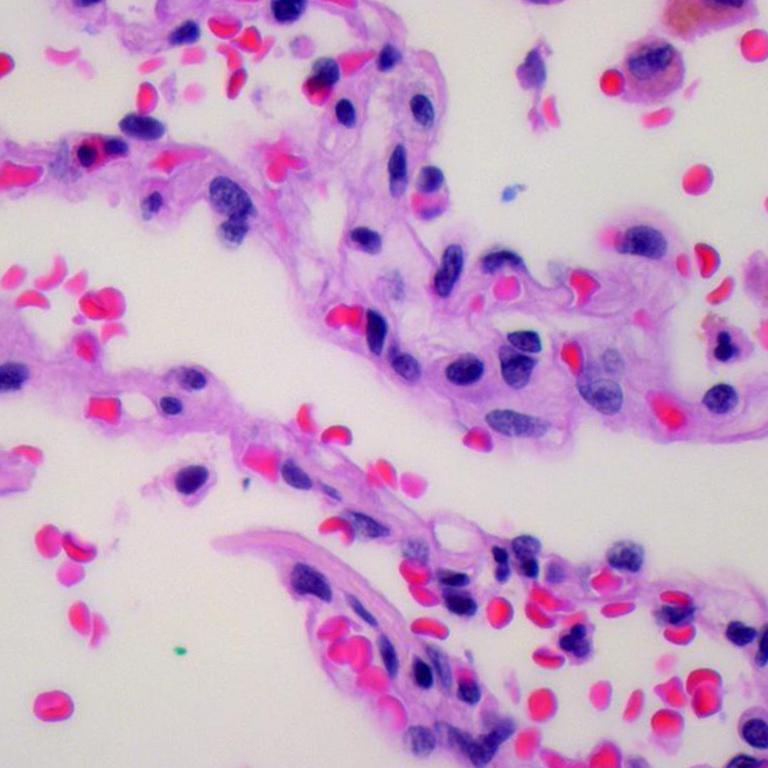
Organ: lung
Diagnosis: benign